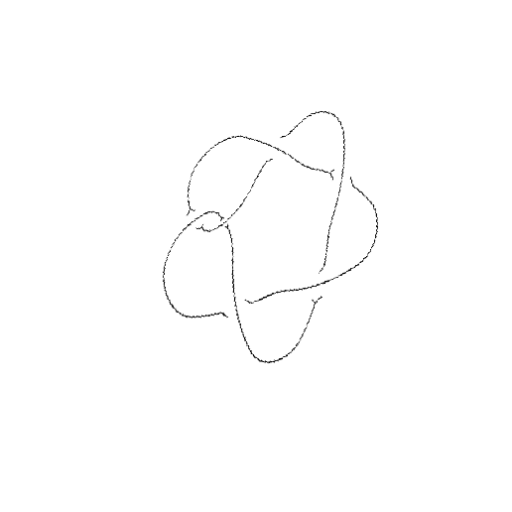
Crossing number: 6